Aerial crown-view tile of a tropical tree (Barro Colorado Island, Panama), acquired 20241014:
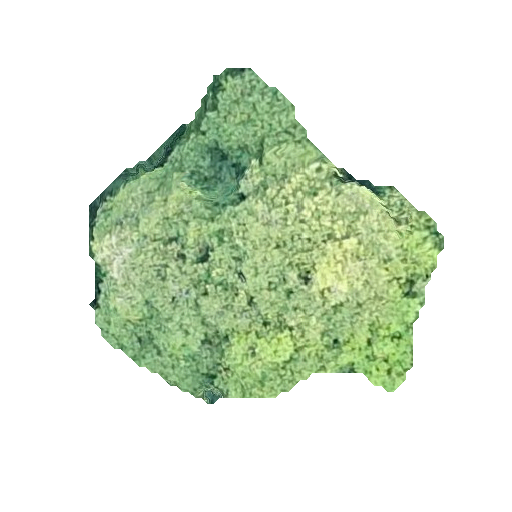
Species: Guapira myrtiflora
GBIF accepted scientific name: Guapira myrtiflora
Crown area: 121.177 m²